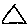
Label: triangle